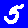
Digit: 5